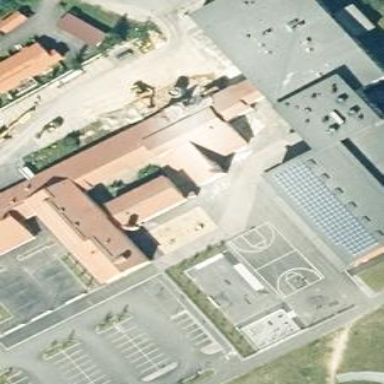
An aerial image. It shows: School.